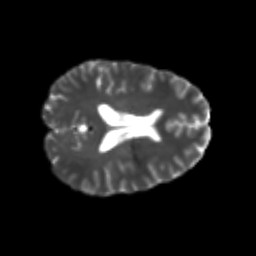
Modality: T2w
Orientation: axial
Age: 26
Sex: female
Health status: healthy
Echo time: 0.074 s